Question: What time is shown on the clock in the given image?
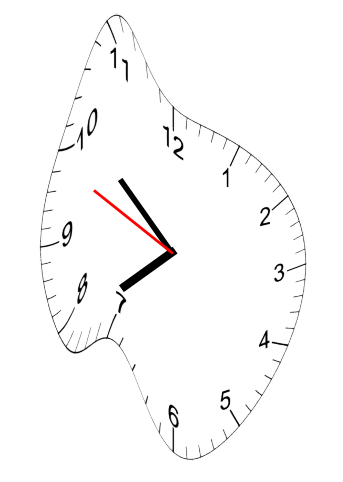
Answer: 07:51:49